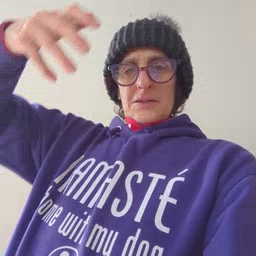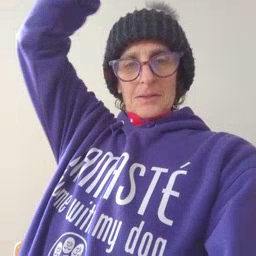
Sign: lion